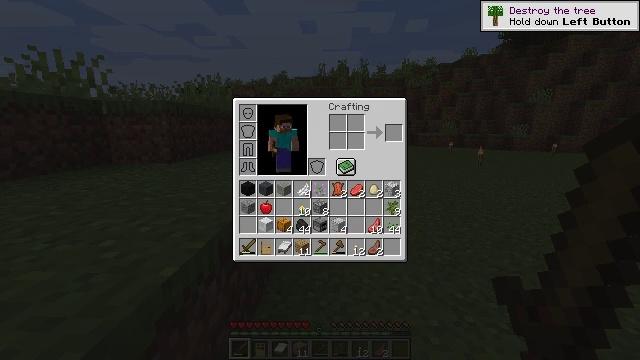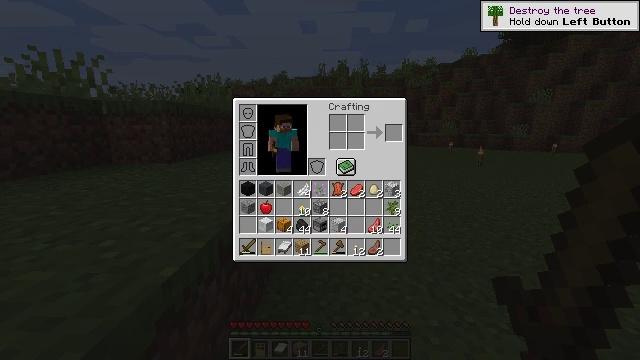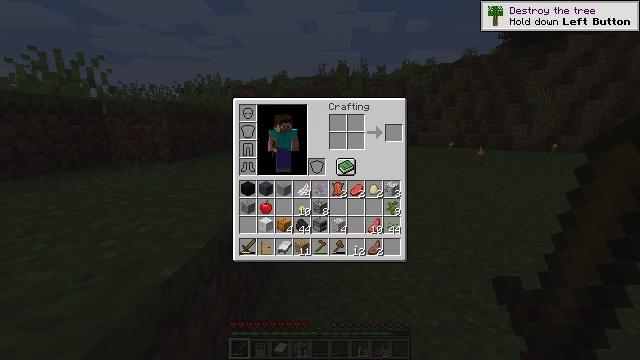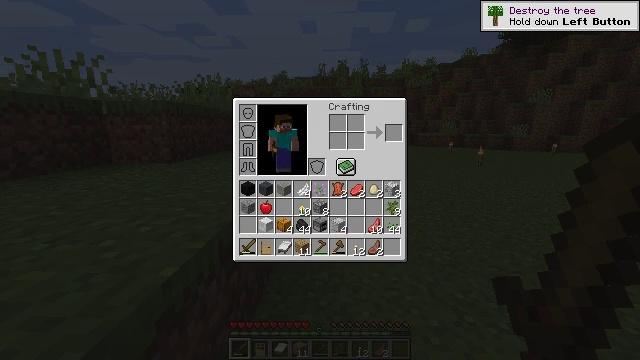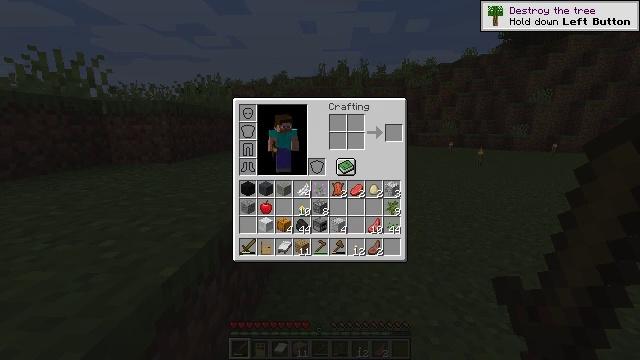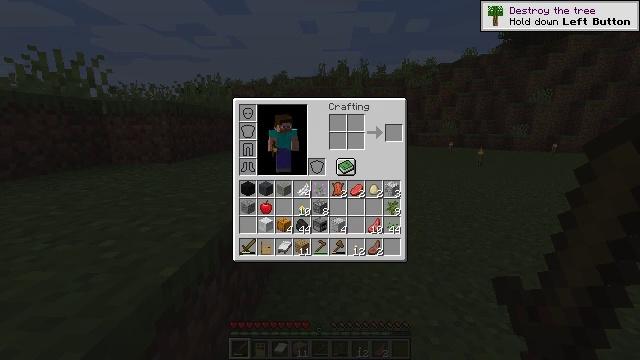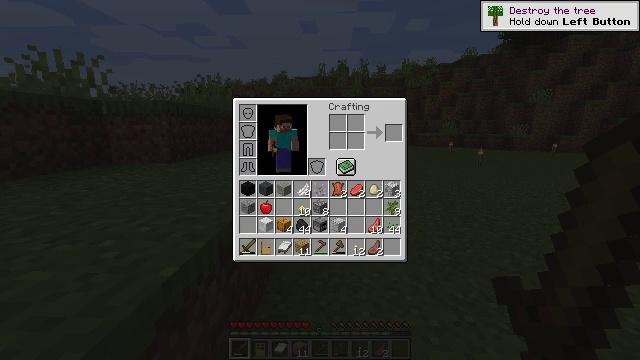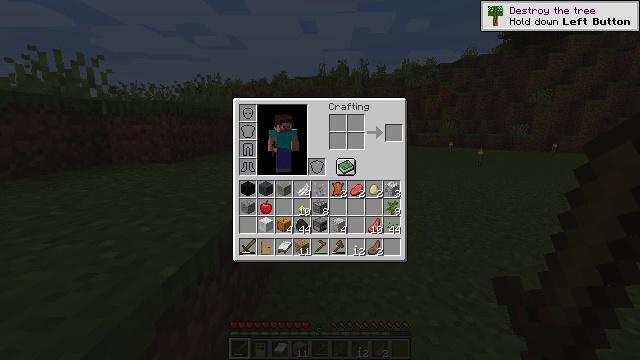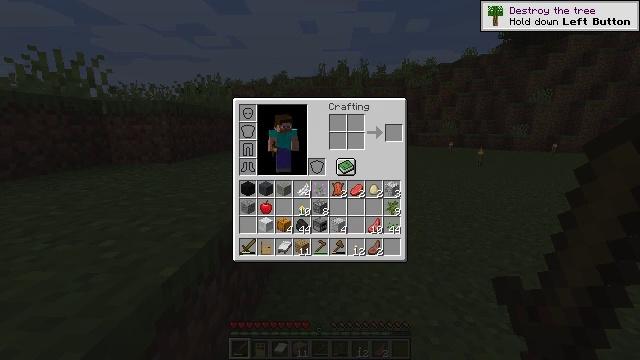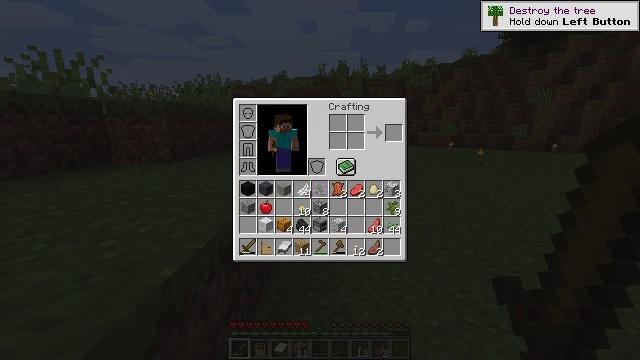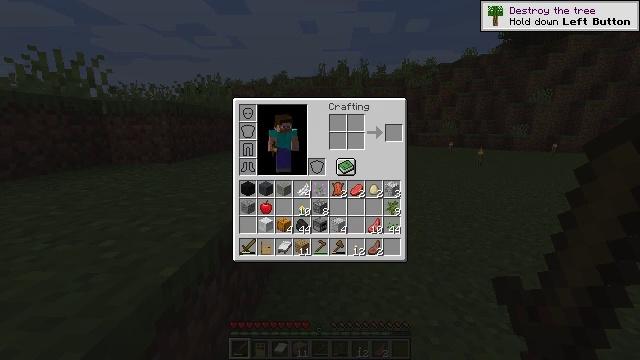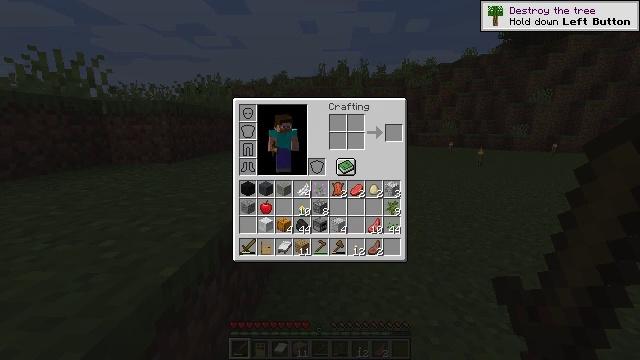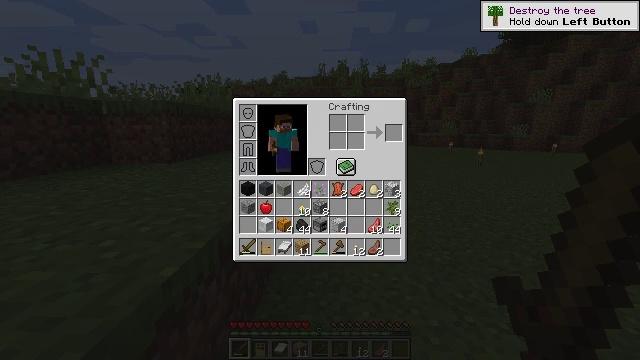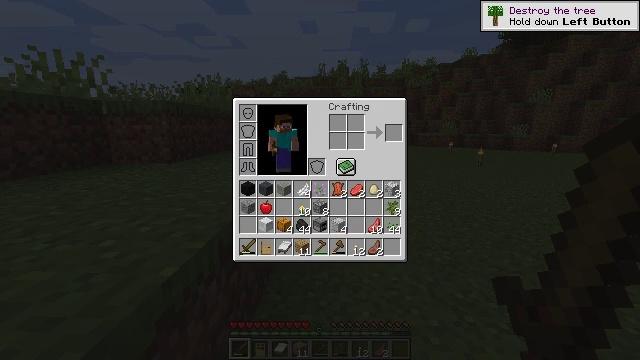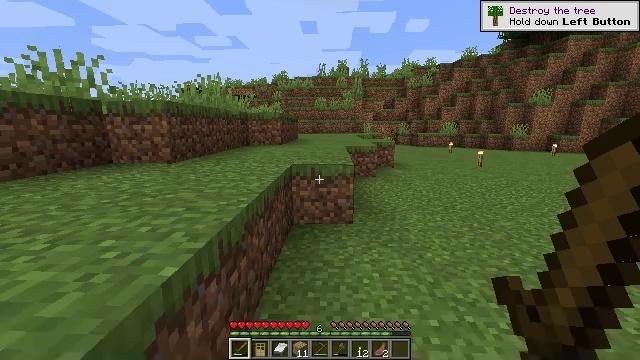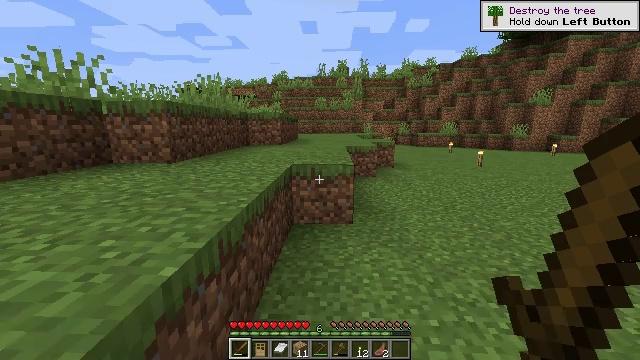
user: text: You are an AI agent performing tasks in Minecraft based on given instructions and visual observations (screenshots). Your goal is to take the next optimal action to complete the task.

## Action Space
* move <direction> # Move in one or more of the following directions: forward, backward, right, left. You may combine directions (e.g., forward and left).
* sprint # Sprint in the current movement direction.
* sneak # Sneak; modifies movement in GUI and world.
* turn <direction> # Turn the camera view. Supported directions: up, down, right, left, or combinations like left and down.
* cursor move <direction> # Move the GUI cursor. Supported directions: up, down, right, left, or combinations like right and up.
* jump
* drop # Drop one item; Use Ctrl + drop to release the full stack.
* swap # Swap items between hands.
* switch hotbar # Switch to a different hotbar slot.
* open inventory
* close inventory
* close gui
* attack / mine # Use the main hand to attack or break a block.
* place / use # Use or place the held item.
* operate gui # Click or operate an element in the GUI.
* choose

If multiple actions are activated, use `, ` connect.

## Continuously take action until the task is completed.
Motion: motion action
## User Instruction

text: Break the grass block.
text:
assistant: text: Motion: no_op
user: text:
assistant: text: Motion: no_op
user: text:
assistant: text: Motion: no_op
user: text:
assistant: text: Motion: no_op
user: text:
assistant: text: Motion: no_op
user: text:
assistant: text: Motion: no_op
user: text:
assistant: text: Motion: no_op
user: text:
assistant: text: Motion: no_op
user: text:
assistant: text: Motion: no_op
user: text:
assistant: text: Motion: no_op
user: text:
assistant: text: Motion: no_op
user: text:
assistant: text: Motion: no_op
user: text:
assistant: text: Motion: no_op
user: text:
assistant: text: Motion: close inventory
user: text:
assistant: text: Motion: close inventory
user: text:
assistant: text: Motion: close inventory
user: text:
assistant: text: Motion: no_op
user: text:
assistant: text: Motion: no_op
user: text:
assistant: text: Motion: no_op
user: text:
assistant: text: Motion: no_op
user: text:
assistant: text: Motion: turn right and down
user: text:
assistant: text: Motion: turn right and down
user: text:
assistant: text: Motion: turn right and down
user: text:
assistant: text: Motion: no_op
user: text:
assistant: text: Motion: no_op
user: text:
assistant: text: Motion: no_op
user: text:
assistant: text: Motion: no_op
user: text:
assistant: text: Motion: no_op
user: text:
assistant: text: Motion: turn right and up
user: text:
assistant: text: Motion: no_op